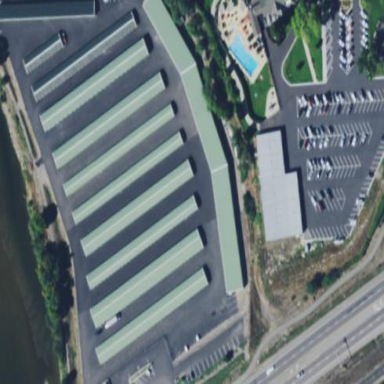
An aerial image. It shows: Storage rental shop located in building.